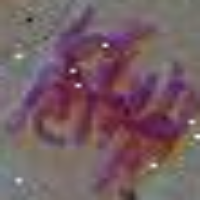
Label: metaphase